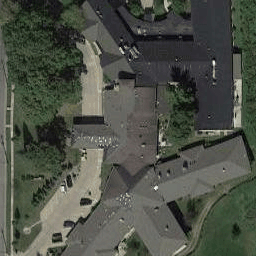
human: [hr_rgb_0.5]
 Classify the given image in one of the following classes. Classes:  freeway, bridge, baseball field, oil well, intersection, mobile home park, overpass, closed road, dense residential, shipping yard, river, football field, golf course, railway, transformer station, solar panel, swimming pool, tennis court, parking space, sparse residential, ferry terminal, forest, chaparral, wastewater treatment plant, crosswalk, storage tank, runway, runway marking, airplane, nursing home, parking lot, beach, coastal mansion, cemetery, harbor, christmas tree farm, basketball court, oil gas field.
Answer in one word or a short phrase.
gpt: nursing home